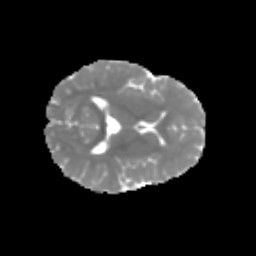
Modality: MD
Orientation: axial
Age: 6
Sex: female
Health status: healthy